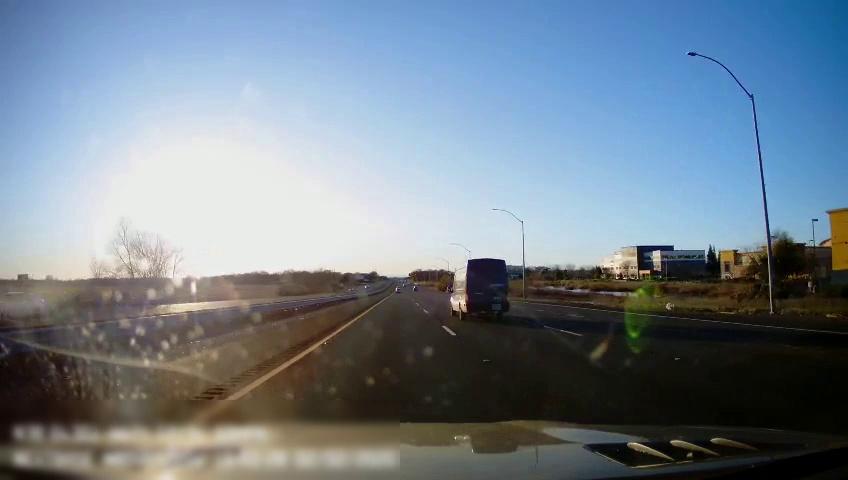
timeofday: Day
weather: Sunny
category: Drivable Space
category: Drivable Space
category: Vehicles | Truck
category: Lanes | Current Lane
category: Lanes | Current Lane
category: Lanes | Alternate Lane
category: Lanes | Alternate Lane
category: Lanes | Alternate Lane